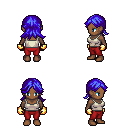
a pixel art fantasy rpg character, female body template, human, dark skin, white pirate shirt, red pants, blue loose hair, gold gloves, four views (front, back, left, right), 2x2 character sprite sheet, small pixel art, hard edges, no anti-aliasing